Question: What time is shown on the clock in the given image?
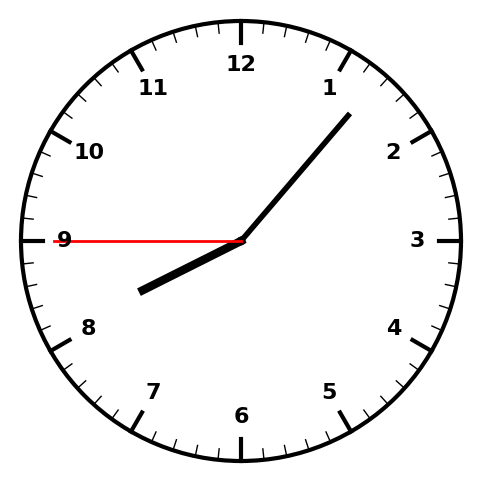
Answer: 08:06:45